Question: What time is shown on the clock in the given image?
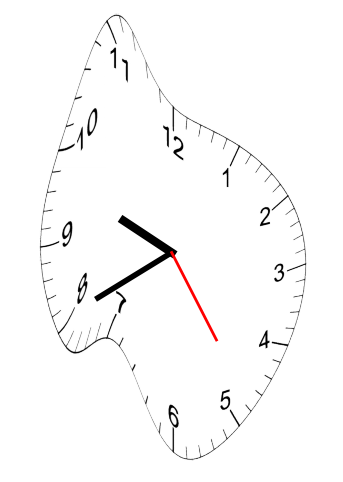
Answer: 09:40:24